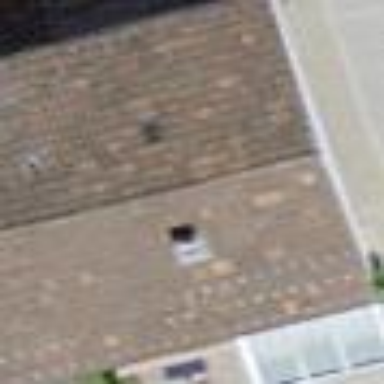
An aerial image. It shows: Building with gabled roof oriented across.